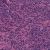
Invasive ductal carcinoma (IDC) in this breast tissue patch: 1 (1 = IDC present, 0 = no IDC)